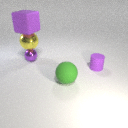
small purple metal sphere to the left of large green rubber sphere